Question: I am building a dropdown menu that would be used to choose a starting date. It has 3 cascades named year, month, day. The contents of the day cascade is generated so that the available days are true to the chosen year and month.
It is possible/probable that the user is going to change the date several times during a single session.
My problem: When the user selects the year/month for the first time, the days commands get generated. Thereafter any new year/month combination, the following code just adds the commands to the cascade. So that the day cascade contains the days of two months.

I have been trying to make the code remove the old menubar entry daymenu and recreate it based on the new data.
I would like to know, how does one do such changes to a preexisting, running menubar? I have searched the tkinter documentation, but could not out how to implement it.
'''
import calendar as cal
import Tkinter as tk
import datetime
import os.path
window = tk.Tk()
# Menu variables:
year = tk.IntVar()
month = tk.IntVar()
day = tk.IntVar()
hour = tk.IntVar()
minute = tk.IntVar()
dur_hour = tk.IntVar()
dur_minute = tk.IntVar()
duration = tk.StringVar()
start = tk.StringVar()
# list initializations
list_of_years = []
list_of_months = []
list_of_hours = []
list_of_days = []
list_of_minutes = []
def year_seter(value):
year.set(value)
all_for_day()
def all_for_day(): #checks if the data needed to determine number of days in the month is present
list_of_days = []
y = year.get()
m = month.get()
lenght_of_month = cal.monthrange(y,m)
lenght_of_month2 = lenght_of_month[1]
if m != 0 and y != 0:
make_daylist(lenght_of_month2)
make_daymenu()
def month_seter(value):
month.set(value)
all_for_day()
def day_seter(value):
day.set(value)
def time_parameters():
the_date = datetime.datetime(1,1,1,0,0,0,0)
the_date = the_date.now()
end_year = the_date.year
make_yearlist(1995, end_year)
make_monthlist()
make_hourlist()
make_minutelist()
def make_yearlist(the_year, end_year):
while the_year <= end_year:
list_of_years.append(the_year)
the_year += 1
def make_monthlist():
for i in range(12):
list_of_months.append(i + 1)
def make_daylist(num_days):
for i in range(num_days):
list_of_days.append(i + 1)
def make_hourlist():
for i in range(24):
list_of_hours.append(i)
def make_minutelist():
for i in range(60):
list_of_minutes.append(i)
def make_daymenu():
for the_day in list_of_days:
daymenu.add_command(label=the_day, command=lambda : day_seter(the_day))
window.config(menu=menubar)
# The following constructs the menu
time_parameters()
menubar = tk.Menu(window)
yearmenu = tk.Menu(menubar)
for the_year in list_of_years:
yearmenu.add_command(label=str(the_year), command=lambda the_year=the_year: year_seter(the_year))
menubar.add_cascade(label = 'Year', menu=yearmenu)
window.config(menu=menubar)
monthmenu = tk.Menu(menubar)
for the_month in list_of_months:
monthmenu.add_command(label=the_month, command=lambda the_month=the_month: month_seter(the_month))
menubar.add_cascade(label = 'Month', menu=monthmenu)
window.config(menu=menubar)
daymenu = tk.Menu(menubar)
menubar.add_cascade(label = 'Day', menu=daymenu)
window.config(menu=menubar)
window.mainloop()
'''
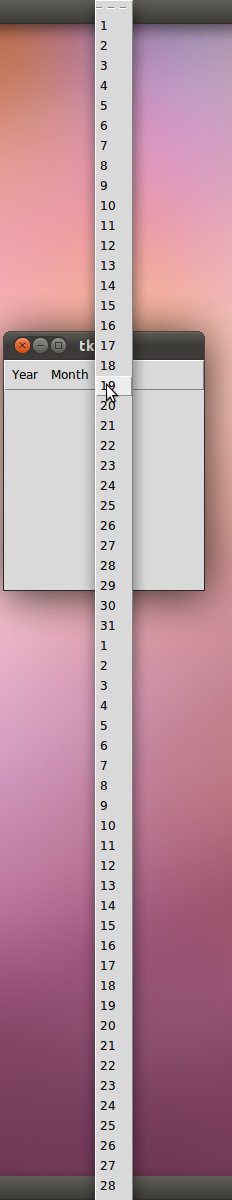
Answer: You could delete all entries in 'daymenu' before adding new ones:
'''
def make_daymenu():
daymenu.delete(0,31)
for the_day in list_of_days:
daymenu.add_command(label=the_day, command=lambda : day_setter(the_day))
window.config(menu=menubar)
'''